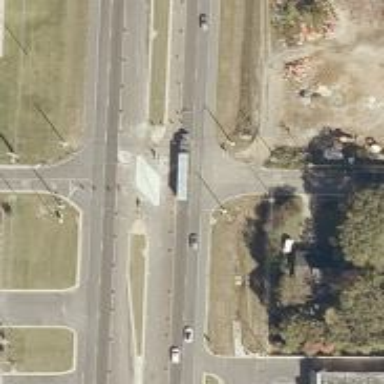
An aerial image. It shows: Trunk link road with asphalt surface.